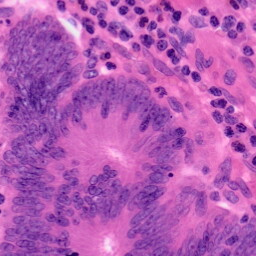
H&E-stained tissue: Colon